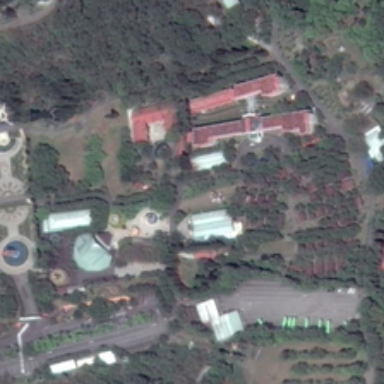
Some red buildings and green trees are in a resort .